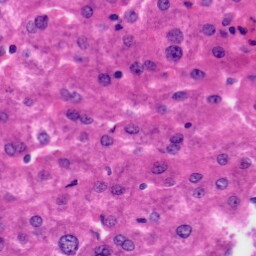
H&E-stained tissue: Liver